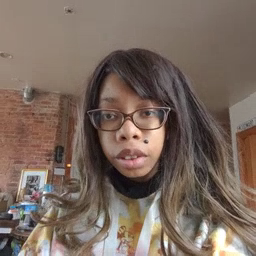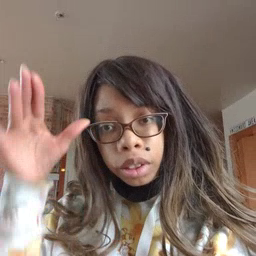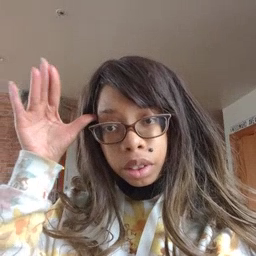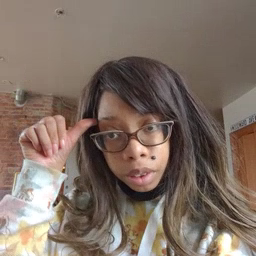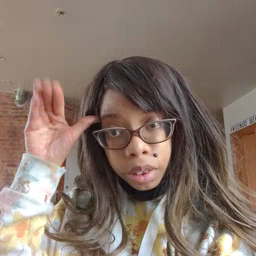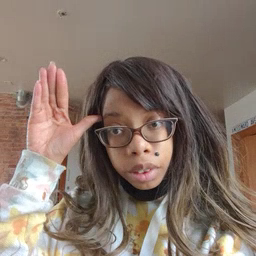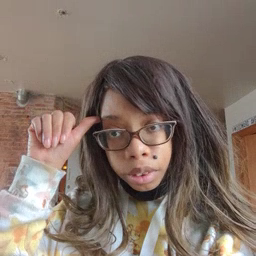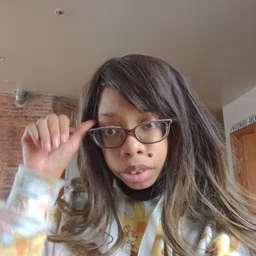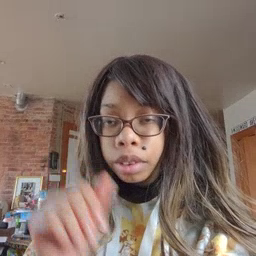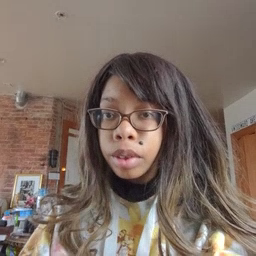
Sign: donkey